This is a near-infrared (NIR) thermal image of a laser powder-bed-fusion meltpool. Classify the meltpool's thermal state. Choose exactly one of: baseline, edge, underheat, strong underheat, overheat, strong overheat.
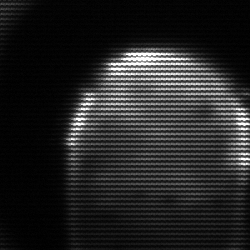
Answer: edge